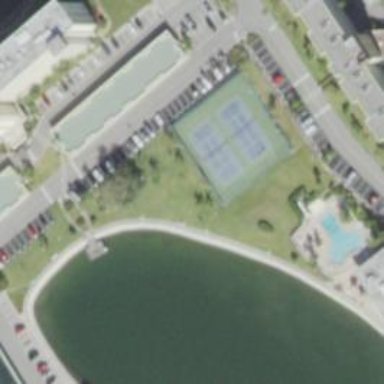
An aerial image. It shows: Tennis court in leisure pitch.